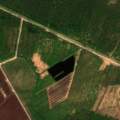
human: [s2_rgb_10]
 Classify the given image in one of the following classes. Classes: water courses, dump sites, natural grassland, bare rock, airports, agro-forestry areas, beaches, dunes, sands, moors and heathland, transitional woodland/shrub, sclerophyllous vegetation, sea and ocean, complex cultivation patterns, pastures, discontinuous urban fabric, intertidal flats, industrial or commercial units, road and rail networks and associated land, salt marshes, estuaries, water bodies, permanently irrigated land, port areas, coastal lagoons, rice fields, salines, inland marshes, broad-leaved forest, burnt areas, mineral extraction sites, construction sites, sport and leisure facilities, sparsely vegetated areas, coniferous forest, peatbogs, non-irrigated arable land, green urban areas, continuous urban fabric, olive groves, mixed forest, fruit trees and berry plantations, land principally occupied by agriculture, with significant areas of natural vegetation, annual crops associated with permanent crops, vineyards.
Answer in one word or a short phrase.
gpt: coniferous forest, mixed forest, transitional woodland/shrub, peatbogs